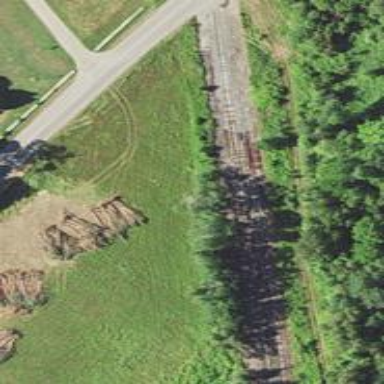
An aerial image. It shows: Railway siding for service.